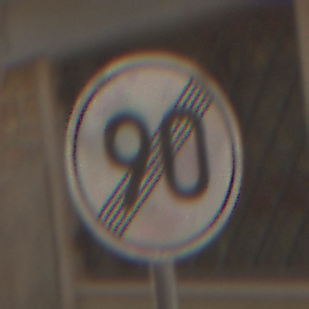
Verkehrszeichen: EndeGeschwindigkeit90
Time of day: Midday
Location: Outdoor (Urban)
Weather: Clear
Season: NotSpecified
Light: Natural